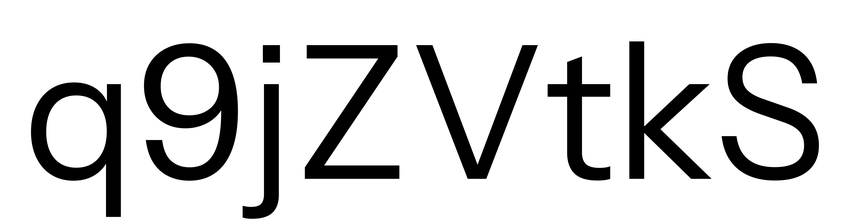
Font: InstrumentSans_Regular